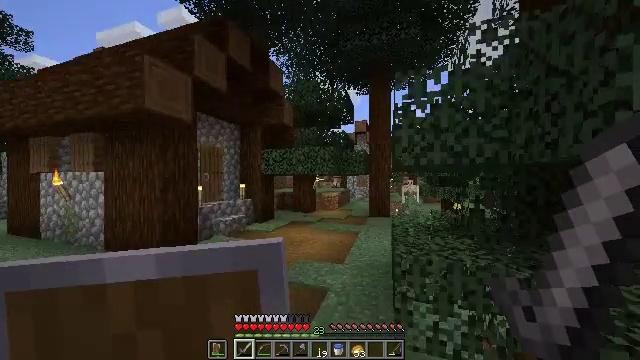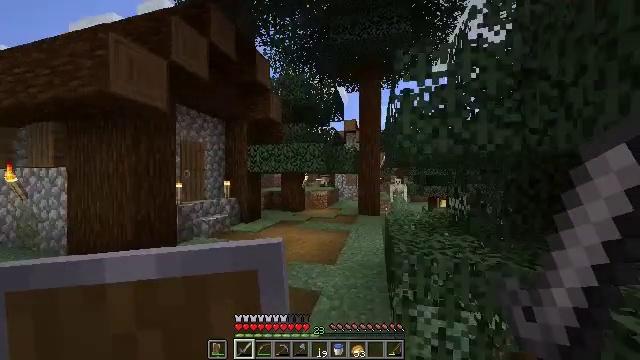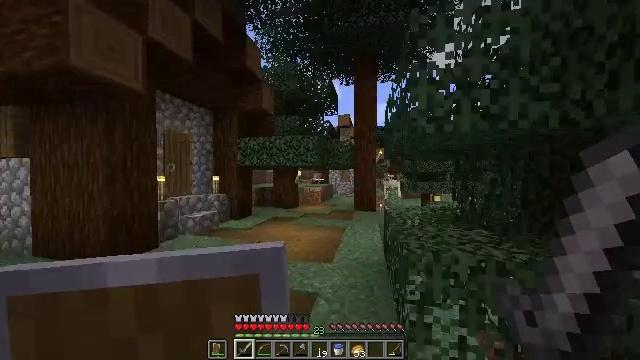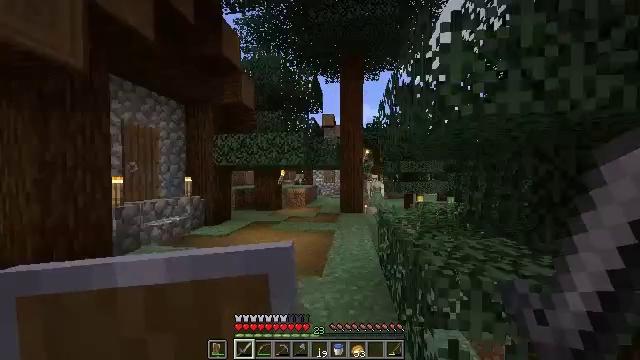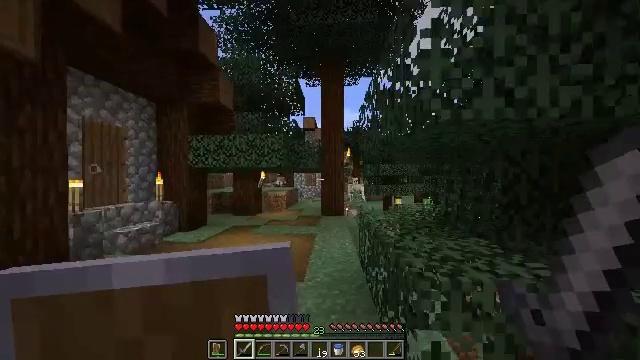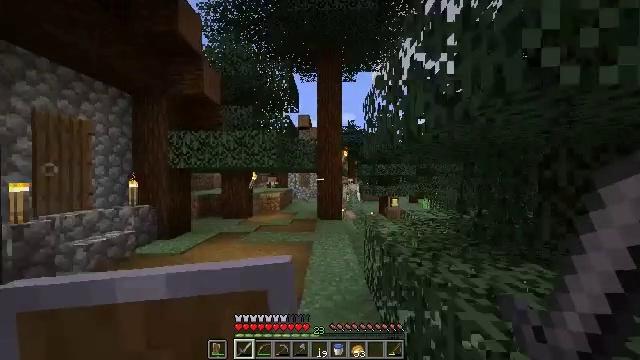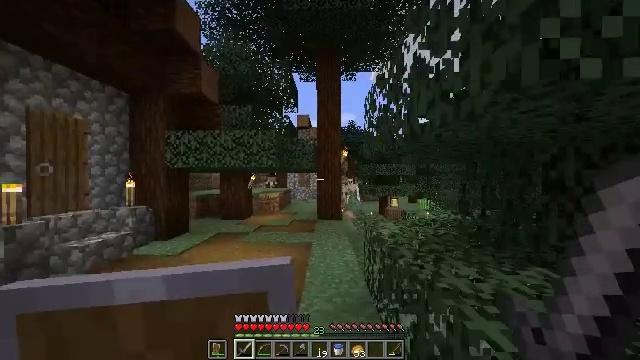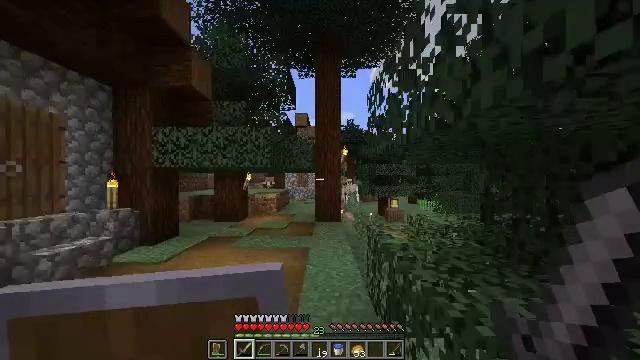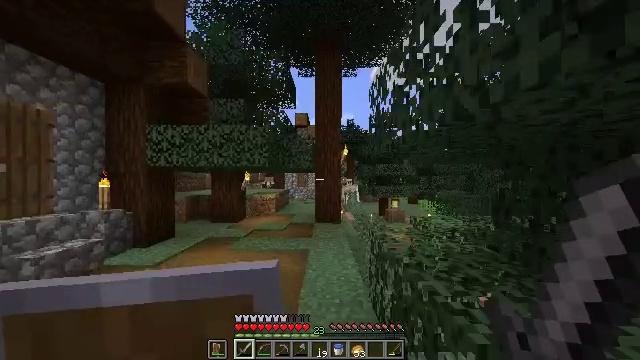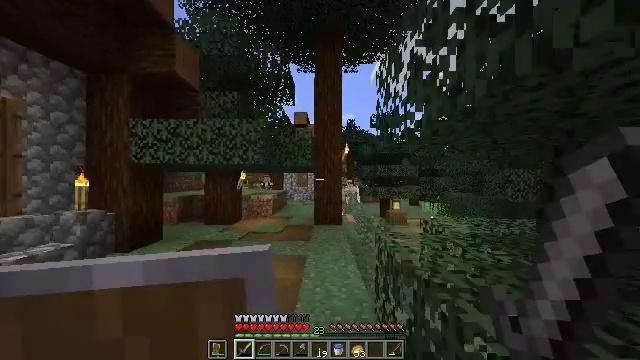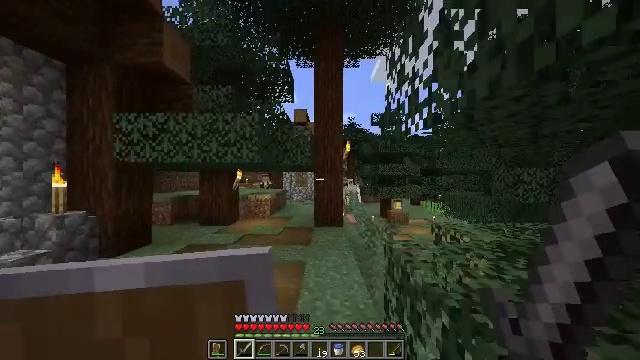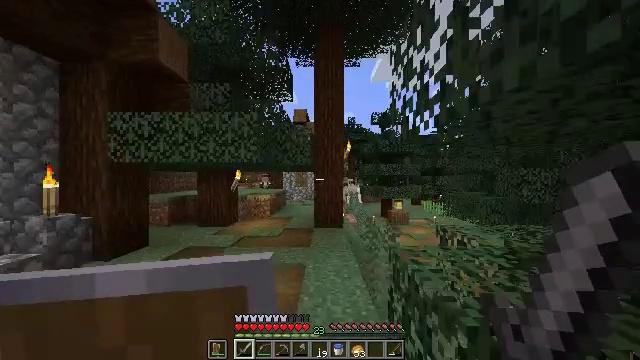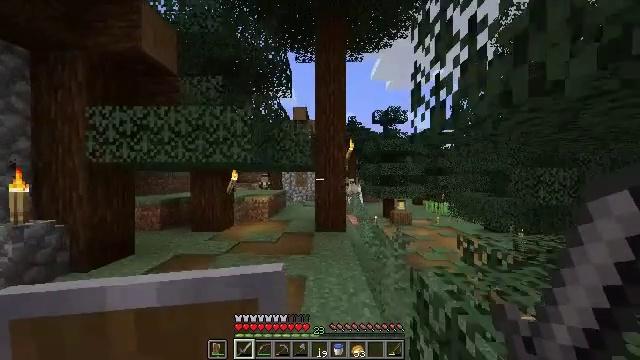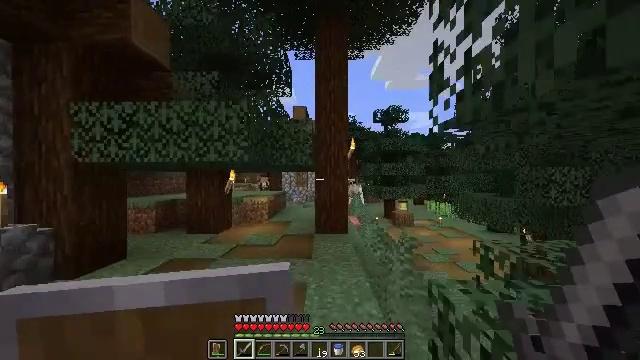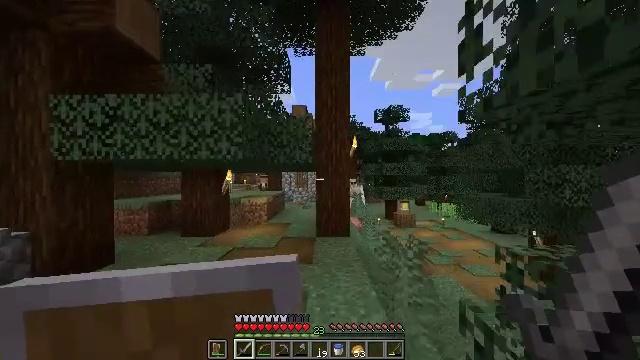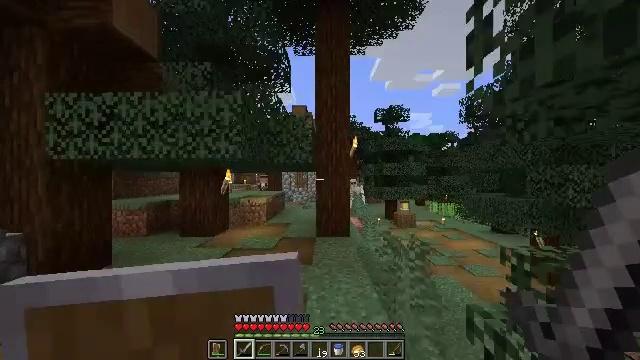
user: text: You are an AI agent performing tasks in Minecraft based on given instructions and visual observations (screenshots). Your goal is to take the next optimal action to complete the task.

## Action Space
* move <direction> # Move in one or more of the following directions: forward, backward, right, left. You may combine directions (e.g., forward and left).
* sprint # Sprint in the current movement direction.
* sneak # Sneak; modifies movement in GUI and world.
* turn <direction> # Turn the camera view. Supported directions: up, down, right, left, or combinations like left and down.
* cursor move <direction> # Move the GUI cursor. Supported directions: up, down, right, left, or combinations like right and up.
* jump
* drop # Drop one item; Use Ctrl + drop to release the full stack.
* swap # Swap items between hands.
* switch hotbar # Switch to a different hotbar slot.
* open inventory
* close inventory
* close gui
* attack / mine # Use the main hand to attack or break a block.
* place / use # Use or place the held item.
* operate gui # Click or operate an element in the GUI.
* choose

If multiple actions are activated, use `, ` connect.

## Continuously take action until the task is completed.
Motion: motion action
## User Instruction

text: Get wheat from the farmland.
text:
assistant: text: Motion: move forward, turn right
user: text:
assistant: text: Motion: move forward, turn right
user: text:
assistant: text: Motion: move forward, turn right
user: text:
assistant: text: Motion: move forward, turn right
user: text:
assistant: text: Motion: move forward, turn right
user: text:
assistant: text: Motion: move forward
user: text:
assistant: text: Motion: move forward
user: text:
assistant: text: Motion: move forward
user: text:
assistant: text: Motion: move forward
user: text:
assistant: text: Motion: move forward
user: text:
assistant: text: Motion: move forward
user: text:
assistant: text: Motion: move forward, sprint
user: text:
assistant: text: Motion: move forward, sprint
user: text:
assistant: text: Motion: move forward
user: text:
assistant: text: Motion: move forward
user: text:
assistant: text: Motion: move forward
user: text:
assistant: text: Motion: move forward
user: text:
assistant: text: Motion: move forward
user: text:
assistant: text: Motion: move forward, turn left
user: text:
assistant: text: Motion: move forward, turn left
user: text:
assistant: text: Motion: move forward, turn left
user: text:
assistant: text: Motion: move forward, turn left
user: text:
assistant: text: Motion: move forward
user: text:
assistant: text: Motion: move forward
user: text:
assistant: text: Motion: move forward
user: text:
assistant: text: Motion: move forward
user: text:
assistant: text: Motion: move forward
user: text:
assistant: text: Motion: move forward
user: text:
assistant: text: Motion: move forward
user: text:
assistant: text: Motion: move forward